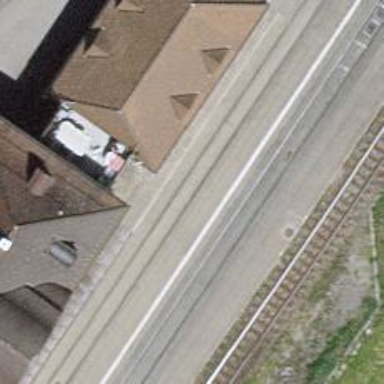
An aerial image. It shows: Abandoned railway yard with electrified contact lines.